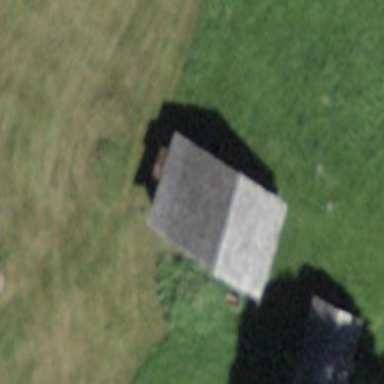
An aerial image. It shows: Rural barn.